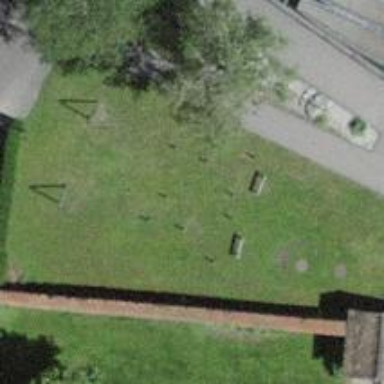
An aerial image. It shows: Picnic table located in leisure land area.